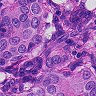
Metastatic tissue present: yes